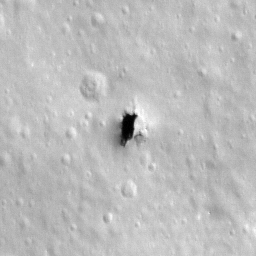
Pit: Stevinus 16
Host crater: Stevinus
Host type: impact_melt
Lunar coordinates: latitude -32.182, longitude 54.594